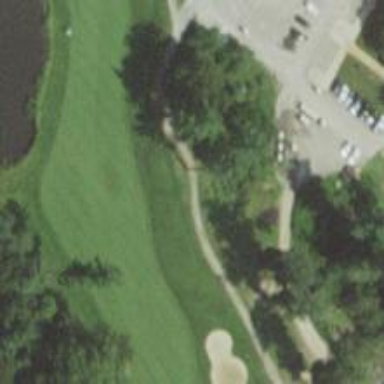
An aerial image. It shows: View of golf hole.